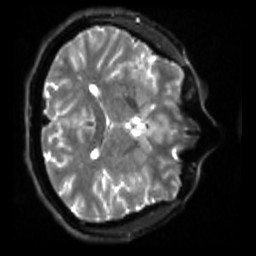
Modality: sbref
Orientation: axial
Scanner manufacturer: siemens
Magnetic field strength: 3 T
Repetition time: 4 s
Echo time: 0.0594 s